Question: I created a form in Access 2007 that shows contact data and data from a person. This data is separated in the backend and shall also in the frontend. So I created a tab control with two tabs. If a user clicked on Contact, then the data Telephone, Fax and Email should be shown. If the user clicked on Data, Title, Firstname and Lastname should be shown and be aligned to the left.

The problem now is that when I set the visibility of telephone, fax and email on false and the width on '0' in vba, then the elements title, firstname and lastname remain on the right side. How can I set the alignment of the elements in the form, so that they are aligned to the left side (where before the elements telephone, fax and email have been)?
Also I want them not to be in the same place when I drag them in design mode. In other forms, the behavior is like that, that means when I drag an element onto another, they are arranged side by side.
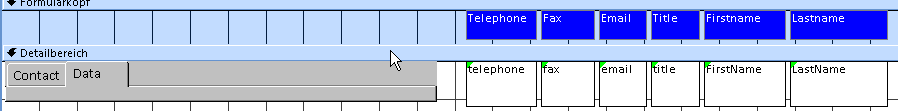
Answer: The answer is pretty easy: You can set the layout of the textboxes to 'table'. Then an extra header is generated which you can layout as the headers on the picture for example. Because the textboxes are now tables, they automatically align to the direction you put in the properties 'horizontal achor' and 'vertical anchor'.